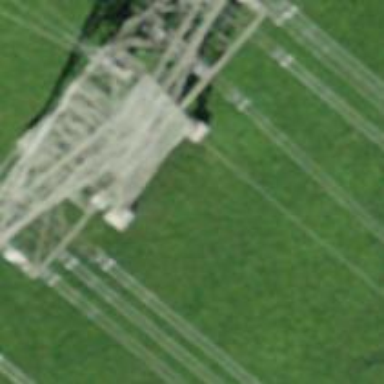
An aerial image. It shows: Towering power structure.